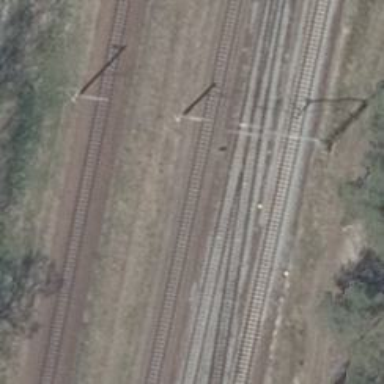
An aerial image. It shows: Railway with electrified contact lines.